Question: I am creating sort of an image gallery (with view flipper) wherein each view of viewflipper has an imageview and two textviews below it. What I want is to adjust the width of these textviews accoring to the imageviews width. These imageview and text are added dynamically to viewflipper so cannot adjust width in xml. Also the width of images is different everytime( some portrait, some landscape). Googleing did not help. So here is what I want. Any help would be appreciated.
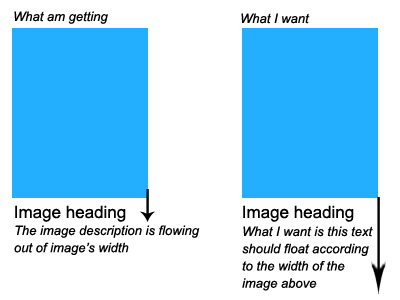
Answer: Try like this, it may help you
'''
<RelativeLayout xmlns:android="http://schemas.android.com/apk/res/android"
xmlns:tools="http://schemas.android.com/tools"
android:layout_width="match_parent"
android:layout_height="match_parent" >
<ImageView
android:id="@+id/imageView"
android:layout_width="wrap_content"
android:layout_height="wrap_content"
android:layout_alignParentTop="true"
android:layout_centerHorizontal="true"
android:src="your image" />
<TextView
android:id="@+id/textView"
android:layout_width="wrap_content"
android:layout_height="wrap_content"
android:layout_alignLeft="@+id/imageView"
android:layout_alignRight="@+id/imageView"
android:layout_below="@+id/imageView"
android:layout_marginTop="16dp"
android:text="I am creating sort of an image gallery (with view flipper) wherein each view of viewflipper has an imageview and two textviews below it. " />
</RelativeLayout>
'''